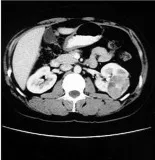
Coronal computed tomography (CT) scan demonstrating the mass of the left kidney.
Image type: radiology (ct)